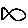
Label: fish